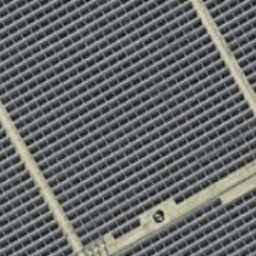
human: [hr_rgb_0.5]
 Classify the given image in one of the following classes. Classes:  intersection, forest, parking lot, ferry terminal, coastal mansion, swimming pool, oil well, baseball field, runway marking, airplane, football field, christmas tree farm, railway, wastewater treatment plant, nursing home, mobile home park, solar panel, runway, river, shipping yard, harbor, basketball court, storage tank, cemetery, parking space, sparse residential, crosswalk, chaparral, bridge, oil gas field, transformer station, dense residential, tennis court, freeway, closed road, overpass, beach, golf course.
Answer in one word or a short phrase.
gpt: solar panel